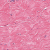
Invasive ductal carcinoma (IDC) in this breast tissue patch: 0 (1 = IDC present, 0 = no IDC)